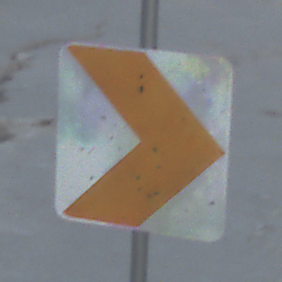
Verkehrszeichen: RichtungstafelnInKurvenKleinLinks
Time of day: SunriseSunset
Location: Outdoor (Beach)
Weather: PartlyCloudy
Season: NotSpecified
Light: Natural